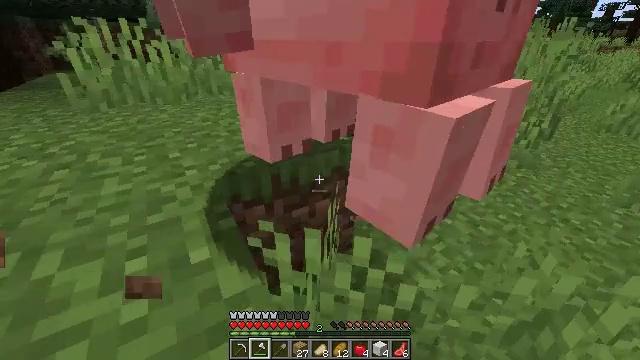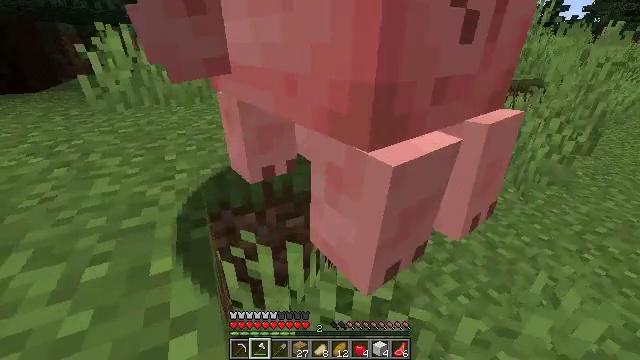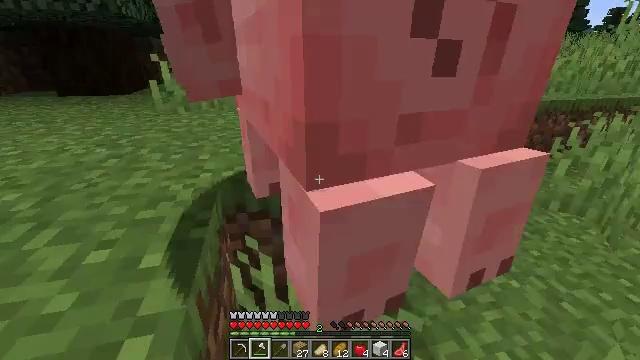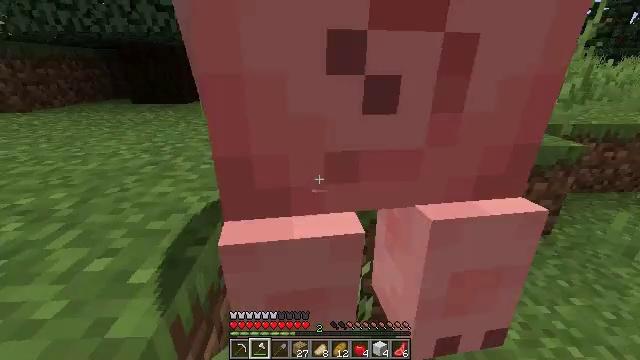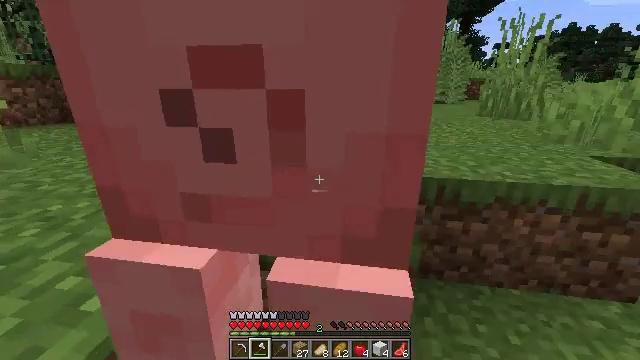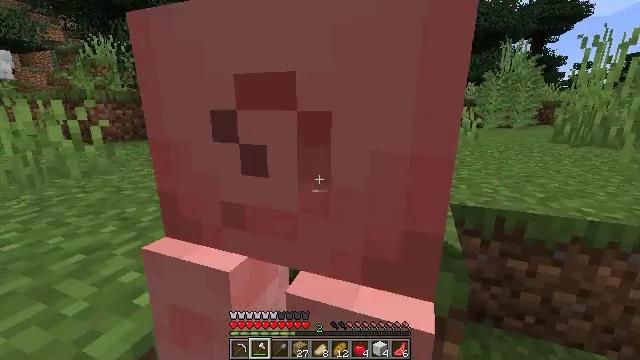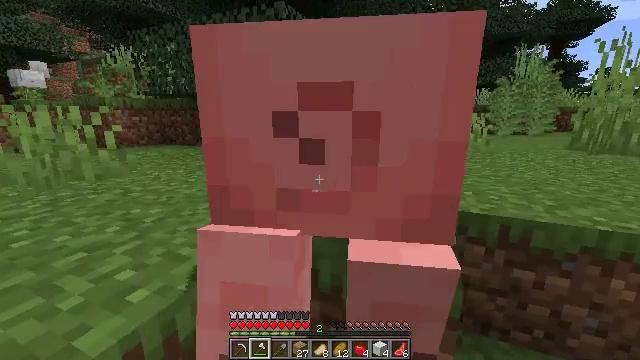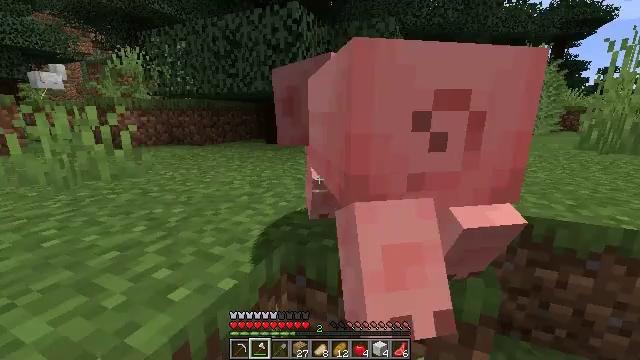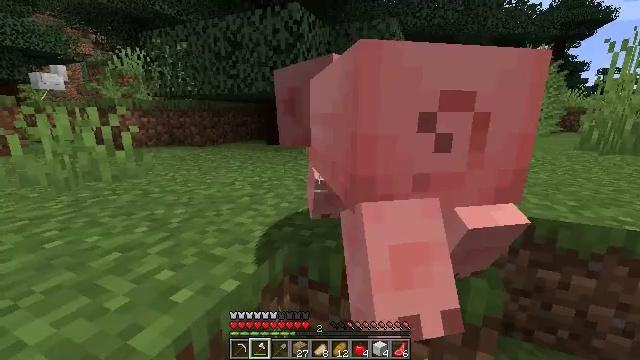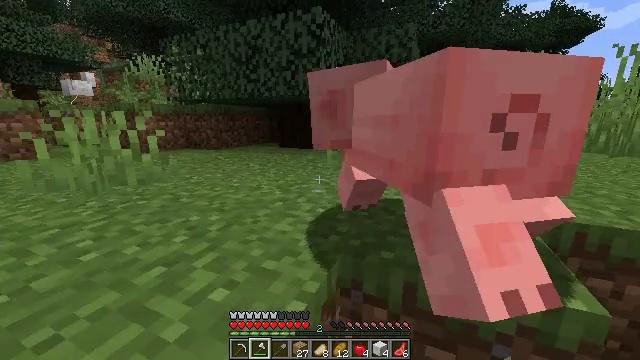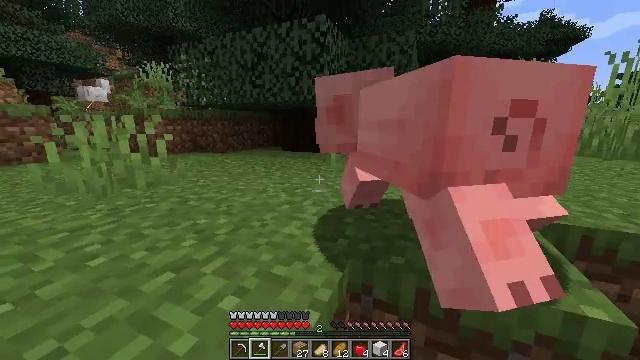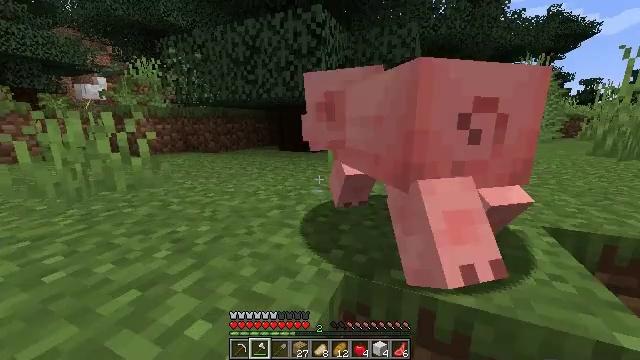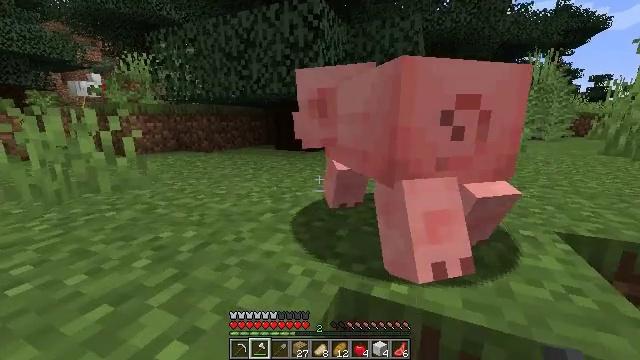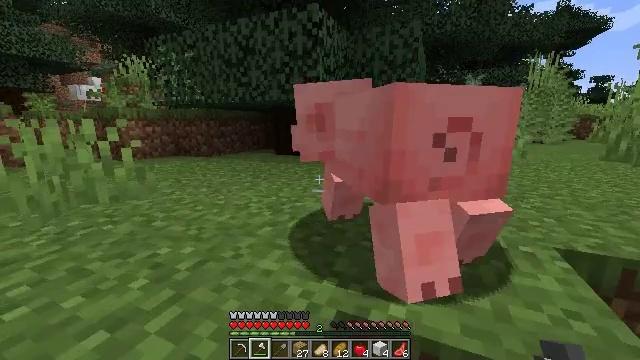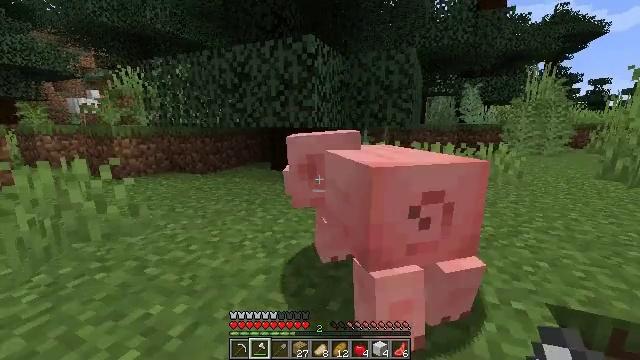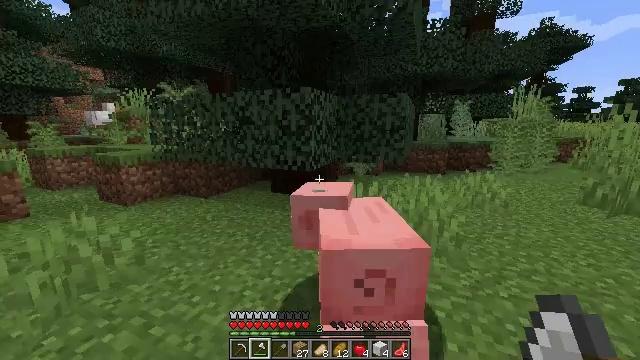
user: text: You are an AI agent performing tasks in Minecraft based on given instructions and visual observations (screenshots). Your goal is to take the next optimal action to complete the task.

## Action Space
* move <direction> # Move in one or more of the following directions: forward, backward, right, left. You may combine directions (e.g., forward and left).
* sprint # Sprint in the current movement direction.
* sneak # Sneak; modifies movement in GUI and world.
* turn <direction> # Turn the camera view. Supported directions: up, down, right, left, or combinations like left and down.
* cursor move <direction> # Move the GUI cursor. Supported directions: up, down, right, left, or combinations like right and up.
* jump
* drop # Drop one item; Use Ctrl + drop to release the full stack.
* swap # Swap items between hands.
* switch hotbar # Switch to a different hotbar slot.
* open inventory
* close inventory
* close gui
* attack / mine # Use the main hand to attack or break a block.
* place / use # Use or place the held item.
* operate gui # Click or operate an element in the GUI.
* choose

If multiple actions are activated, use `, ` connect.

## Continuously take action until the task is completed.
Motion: motion action
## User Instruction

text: Mine the grass in the plains.
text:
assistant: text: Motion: move forward and move right, sprint, turn left and up
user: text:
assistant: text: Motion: move forward and move right, sprint, turn left and up
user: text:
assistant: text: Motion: move forward and move right, turn left and up
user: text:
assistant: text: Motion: move right, turn left and up
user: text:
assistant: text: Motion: move right, turn left and up
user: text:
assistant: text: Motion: move left, turn left and up
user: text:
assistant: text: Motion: move left
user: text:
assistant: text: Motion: move forward and move left, sprint
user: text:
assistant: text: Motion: move forward and move left, sprint
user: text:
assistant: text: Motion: move forward and move left, sprint
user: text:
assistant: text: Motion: move forward and move left, sprint
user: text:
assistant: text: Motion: move forward and move left, sprint
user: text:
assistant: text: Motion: move forward and move left, sprint, jump
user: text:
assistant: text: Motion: move forward and move left, sprint, jump
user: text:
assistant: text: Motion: move forward and move left, sprint, jump
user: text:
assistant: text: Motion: move forward and move left, sprint, turn right
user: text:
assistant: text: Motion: move forward and move left, sprint
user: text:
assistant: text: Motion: move forward and move left, sprint
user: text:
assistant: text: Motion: move forward and move left, sprint, turn left
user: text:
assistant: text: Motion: move forward and move left, sprint, turn left
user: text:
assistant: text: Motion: move forward and move left, sprint, turn left
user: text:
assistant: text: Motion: move forward and move left, sprint
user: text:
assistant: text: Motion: move forward and move left, sprint, turn right and down
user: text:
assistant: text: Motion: move forward, sprint, turn right and down
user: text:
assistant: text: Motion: move forward, sprint, turn right and down
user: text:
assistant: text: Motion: move forward, sprint, turn right and down
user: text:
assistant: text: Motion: move forward and move right, sprint, turn right and down
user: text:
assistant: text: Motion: move forward and move right, sprint, turn right
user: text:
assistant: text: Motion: move forward and move right, sprint, turn right and down, attack / mine
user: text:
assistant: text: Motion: move right, turn left and up, attack / mine